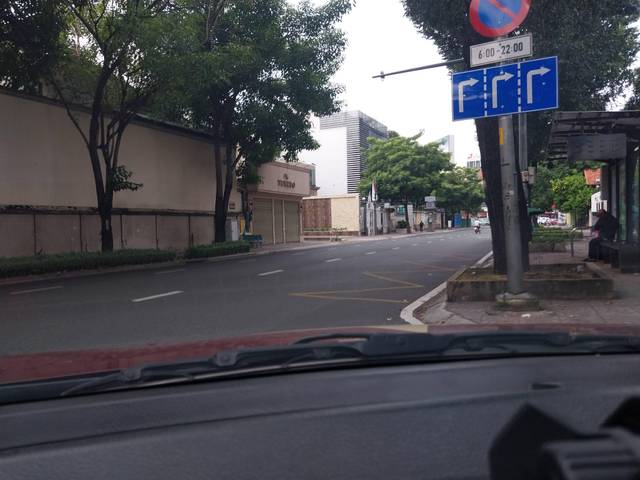
Region: Vietnam
Coordinates: 10.779, 106.683